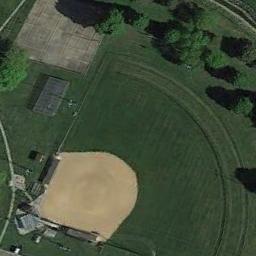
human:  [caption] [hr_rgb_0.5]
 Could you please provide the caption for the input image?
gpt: There is a railway near the baseball field .

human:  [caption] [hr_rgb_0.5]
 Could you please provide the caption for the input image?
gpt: A baseball diamond is in the middle of grass .

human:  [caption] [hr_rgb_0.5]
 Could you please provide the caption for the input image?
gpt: A baseball diamond on the lawn with some trees and the open area beside .

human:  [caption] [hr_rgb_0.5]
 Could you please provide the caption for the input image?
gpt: There is a baseball diamond in the grass surrounded by the houses and trees .

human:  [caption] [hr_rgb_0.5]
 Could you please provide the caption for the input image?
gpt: A large vacant lot is next to the baseball diamond .